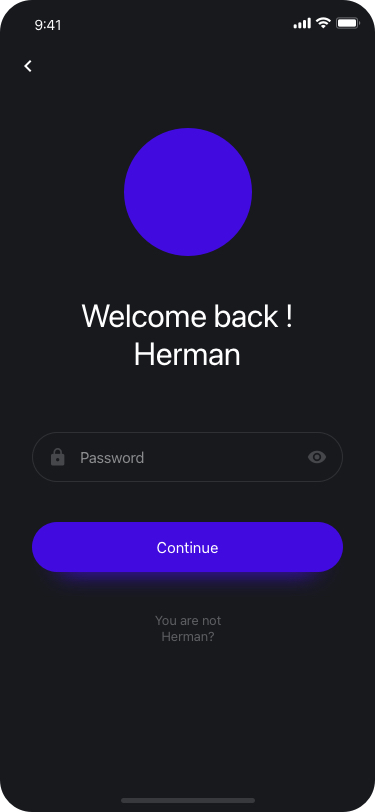
Text in this UI design:
Welcome back !
Herman
Password
Continue
You are not Herman?